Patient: sex M, age 74
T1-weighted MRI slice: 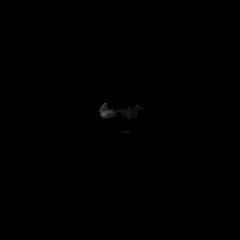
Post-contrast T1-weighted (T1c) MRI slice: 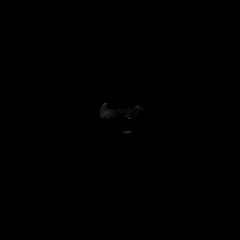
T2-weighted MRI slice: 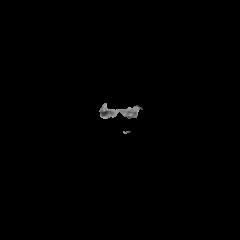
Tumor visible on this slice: no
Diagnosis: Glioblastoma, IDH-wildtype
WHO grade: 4